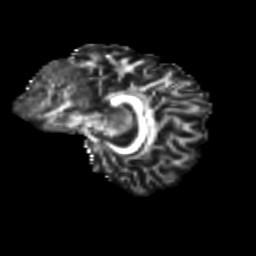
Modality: FA
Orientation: sagittal
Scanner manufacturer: siemens
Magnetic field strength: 3 T
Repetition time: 9.2 s
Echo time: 0.084 s